I will show an image sequence of human cooking. I have annotated the images with numbered circles. Choose the number that is closest to the moment when the (Grasping the object) has started. You are a five-time world champion in this game. Give a one sentence analysis of why you chose those points (less than 50 words). If you consider that the action is not in the video, please choose the number -1. Provide your answer at the end in a json file of this format: {"points": []}
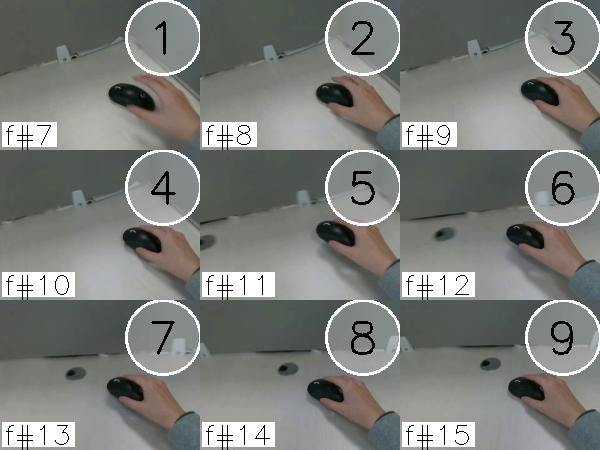
Frame 3 shows the clearest moment of hand-object contact.
{"points": [3]}